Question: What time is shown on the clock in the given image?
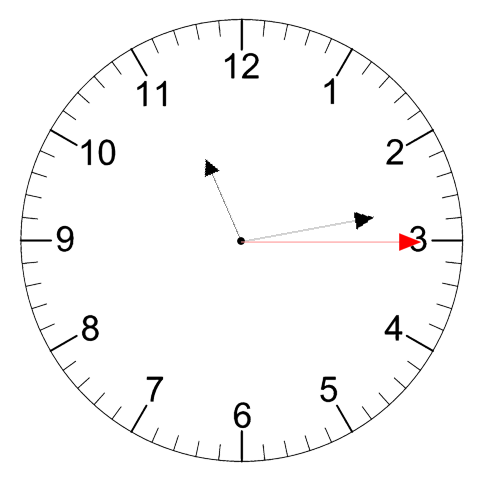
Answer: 11:13:15